Question: So, I have this PHP file which echos the data as JSON:
This is here is the PHP:
'''
// Recieved the user id:
$userId = $_POST['userId'];
// Create connection
$con = mysqli_connect("123.com", "123", "123", "123", "1234");
// Check connection
if (mysqli_connect_errno($con)) {
echo "Failed to connect to database " . mysqli_connect_error();
}
// Work with the database to grab user statistics..
$getQuizMode = "SELECT 'QuizModeScore' FROM 'userstats' WHERE UserId = $userId";
$getChallengeMode = "SELECT 'ChallengeModeScore' FROM 'userstats' WHERE UserId = $userId";
$quizModeData = mysqli_query($con, $getQuizMode);
$challengeModeData = mysqli_query($con, $getChallengeMode);
// Build the response
$arr = array('Quiz' => $quizModeData, 'Challenge' => $challengeModeData);
// echo the json back:
echo json_encode($arr);
'''
Now here is my client-side javascript:
'''
var variableToSend = "109607962907537440488";
$.post('manageUserStats.php', {userId: variableToSend}, function(data){
console.log("Got these user stats: ", data);
});
'''
When I see the console I see that this is logged:
'''
Got these user stats: {"Quiz":{"current_field":null,"field_count":null,"lengths":null,"num_rows":null,"type":null},"Challenge":{"current_field":null,"field_count":null,"lengths":null,"num_rows":null,"type":null}}
'''
However, I want to get the data that is pictured here:

What am I doing wrong? Why can't I just get these two numbers?
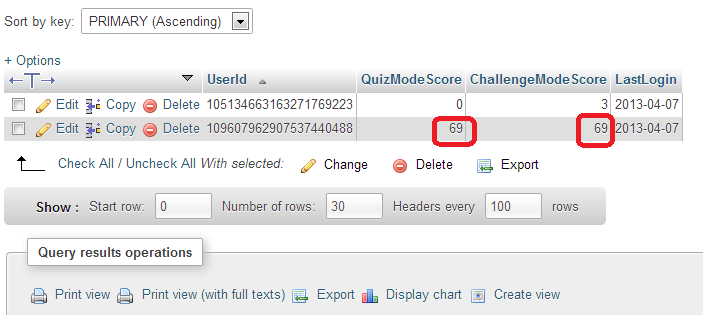
Answer: To get what you have working, use:
'''
$getQuiz = "SELECT QuizModeScore, ChallengeModeScore FROM userstats WHERE UserId = $userId";
$res = mysqli_query($con, $getQuiz);
$row = mysqli_fetch_assoc($res);
$quizModeData = $row['QuizModeScore'];
$challengeModeData = $row['ChallengeModeScore'];
'''
Instead of:
'''
$getQuizMode = "SELECT 'QuizModeScore' FROM 'userstats' WHERE UserId = $userId";
$getChallengeMode = "SELECT 'ChallengeModeScore' FROM 'userstats' WHERE UserId = $userId";
$quizModeData = mysqli_query($con, $getQuizMode);
$challengeModeData = mysqli_query($con, $getChallengeMode);
'''
Also, you should validate '$_POST['userId']' before using it in the query. I would suggest PDO because mysqli is a pain to get working when you parametrize thogh.
To use as PDO, look at how to <URL> and then use the following assuming that '$pdo' is the name of the variable you used to construct 'PDO'.
'''
$query = "SELECT QuizModeScore, ChallengeModeScore FROM userstats WHERE UserId = ?";
$st = $pdo->prepare($query);
$st->execute(array($userId));
$row = $st->fetch(PDO::FETCH_ASSOC);
$quizModeData = $row['QuizModeScore'];
$challengeModeData = $row['ChallengeModeScore'];
'''